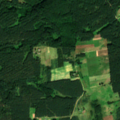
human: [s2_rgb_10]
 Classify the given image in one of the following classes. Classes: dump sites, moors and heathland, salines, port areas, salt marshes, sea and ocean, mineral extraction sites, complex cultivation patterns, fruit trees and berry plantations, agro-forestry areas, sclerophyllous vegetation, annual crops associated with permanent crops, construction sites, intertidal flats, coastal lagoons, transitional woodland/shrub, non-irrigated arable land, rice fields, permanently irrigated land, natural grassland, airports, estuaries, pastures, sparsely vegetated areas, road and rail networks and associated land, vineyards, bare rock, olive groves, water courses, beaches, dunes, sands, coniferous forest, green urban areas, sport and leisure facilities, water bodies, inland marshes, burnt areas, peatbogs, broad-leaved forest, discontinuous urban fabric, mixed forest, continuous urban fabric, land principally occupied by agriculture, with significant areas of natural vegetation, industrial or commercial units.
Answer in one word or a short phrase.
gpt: land principally occupied by agriculture, with significant areas of natural vegetation, coniferous forest, mixed forest, transitional woodland/shrub